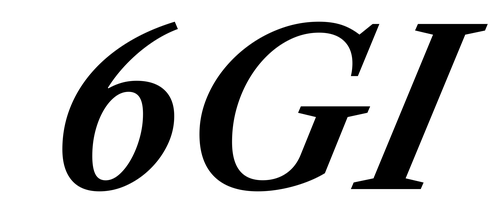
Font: LibreCaslonText-Italic_SemiBold_Italic